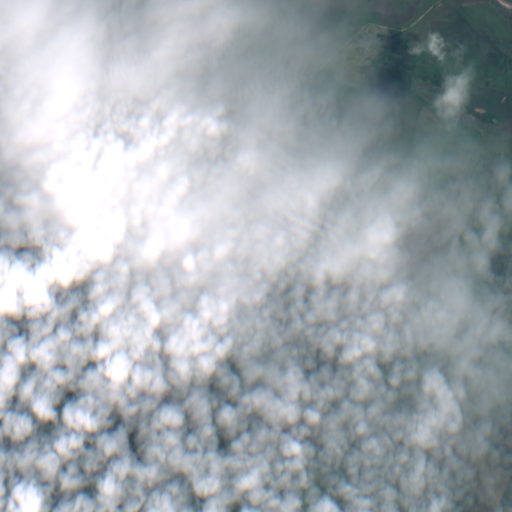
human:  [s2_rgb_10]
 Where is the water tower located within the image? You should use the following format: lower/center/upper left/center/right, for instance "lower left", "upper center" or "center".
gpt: The water tower is located in the lower left of the image.
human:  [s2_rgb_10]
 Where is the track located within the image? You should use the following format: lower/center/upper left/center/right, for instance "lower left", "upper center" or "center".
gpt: There is no track in the image.